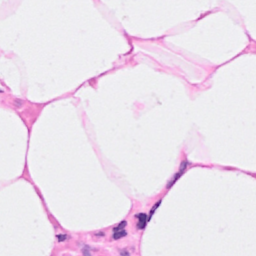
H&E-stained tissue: Breast